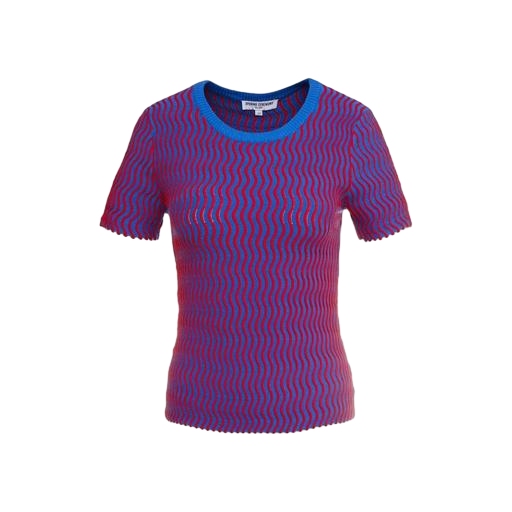
blue red jersey t-shirt, red and blue v neck shirt, multicolor stretch tee, white background